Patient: sex M, age 51
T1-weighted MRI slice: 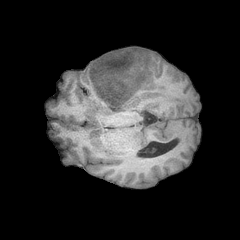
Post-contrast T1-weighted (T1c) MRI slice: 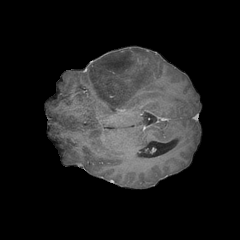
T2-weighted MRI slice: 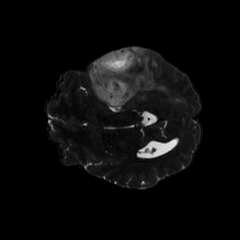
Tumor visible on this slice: yes
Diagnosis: Astrocytoma, IDH-mutant
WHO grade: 4